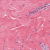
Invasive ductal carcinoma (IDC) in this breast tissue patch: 0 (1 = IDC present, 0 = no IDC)